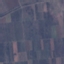
Land use / land cover: PermanentCrop